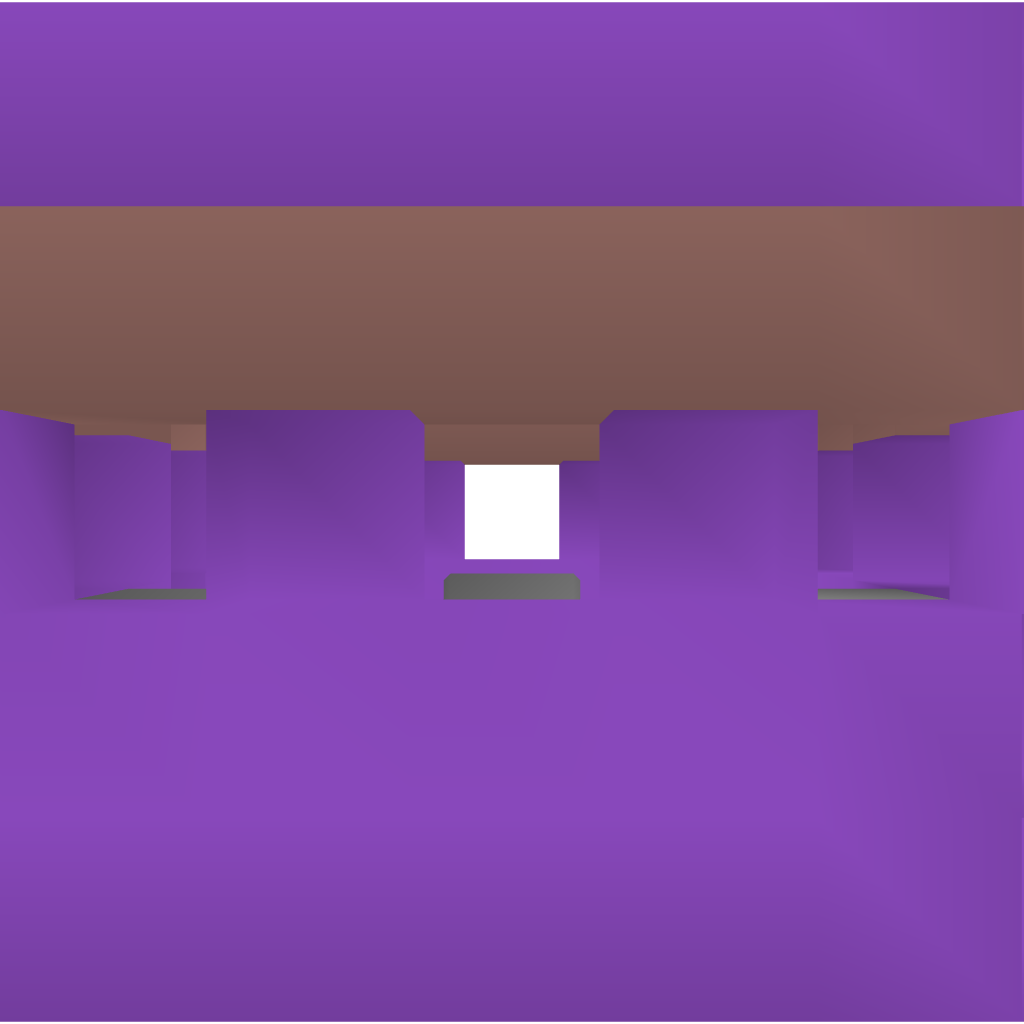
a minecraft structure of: purple block bad low quality